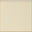
Piece: xx